Question: I have a data set of 'N' windspeed readings(m.s^-1), in this case 10, as an array '[2,3,3,4,4,4,4,6,5,5]'. I need to write a python program that reads the array and then graphs the windspeed vs the percentage of the time the wind is that speed or greater.
In this case, the wind speed is 2m.s^-1 or greater than 100%(1) of the time and 6m.s^-1 10%(0.1).
The example graph I am trying to achieve is to look like this, but the program I am trying to write needs to be able to take any sized data set.

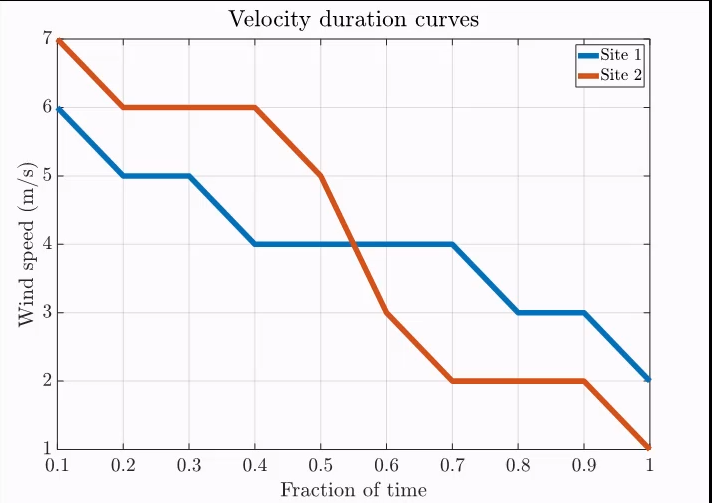
Answer: A straightforward implementation:
'''
import matplotlib.pyplot as plt
def plot_velocity_duration_curve(sites):
for i, site in enumerate(sites, 1):
windspeed = sorted(site, reverse=True)
fractions = [j/len(site) for j in range(1, len(site)+1)]
plt.plot(fractions, windspeed, '-o', label=f'site {i}')
plt.legend(loc='upper right')
plt.title('Velocity duration curves')
plt.xlabel('Fraction of time')
plt.ylabel('Wind speed (m/s)')
plt.xticks([i/10 for i in range(1,11)])
plt.grid()
plt.show()
site1 = [2, 3, 3, 4, 4, 4, 4, 6, 5, 5]
site2 = [2, 2, 6, 3, 7, 6, 1, 5, 6, 2]
plot_velocity_duration_curve([site1, site2])
'''
<URL>
And a more efficient implementation using 'numpy':
'''
import numpy as np; np.random.seed(42)
import matplotlib.pyplot as plt
def plot_velocity_duration_curve(sites):
fractions = np.arange(1.,len(sites)+1) /len(sites)
windspeed = np.sort(sites, axis=0)[::-1]
lines = plt.plot(fractions, windspeed, '-o', label=f'site')
plt.legend(lines, [f"site {i}" for i in range(1, len(lines)+1)])
plt.title('Velocity duration curves')
plt.xlabel('Fraction of time')
plt.ylabel('Wind speed (m/s)')
plt.xticks(np.arange(0, 1.1, step=0.1))
plt.grid()
plt.show()
site1 = np.random.rayleigh(10,20)
site2 = np.random.rayleigh(9,20)
site3 = np.random.normal(10,5,20)
sites = np.c_[site1, site2, site3]
plot_velocity_duration_curve(sites)
'''
<URL>
See <URL> for an even more extensive implementation.